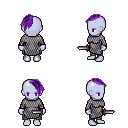
a pixel art fantasy rpg character, female body template, dark elf, purple skin, chain mail, teal pants, purple long mohawk hairstyle, dagger, four views (front, back, left, right), 2x2 character sprite sheet, small pixel art, hard edges, no anti-aliasing